Aerial crown-view tile of a tropical tree (Barro Colorado Island, Panama), acquired 20240611:
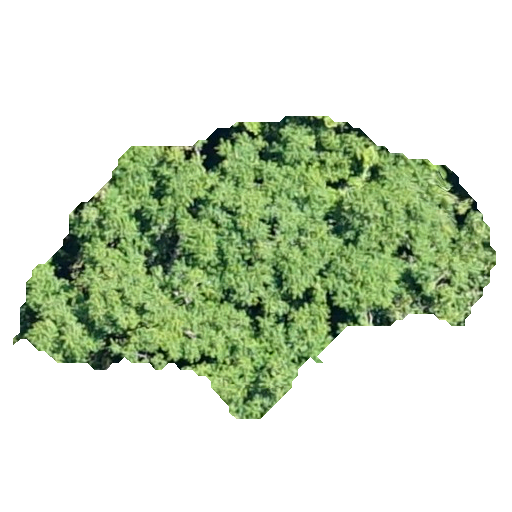
Species: Spondias radlkoferi
GBIF accepted scientific name: Spondias radlkoferi
Crown area: 141.186 m²